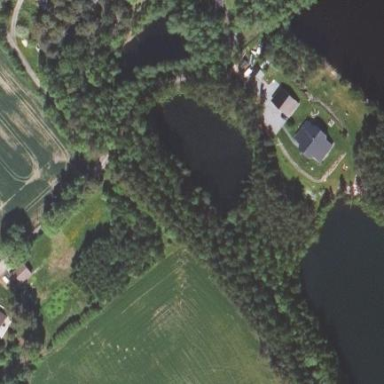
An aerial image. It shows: Pond with natural water.